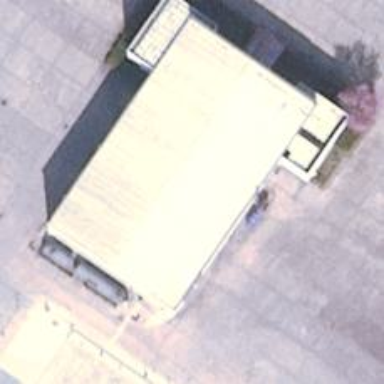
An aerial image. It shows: Fuel station.